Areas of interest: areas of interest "Home Appliance and Electronics Store"
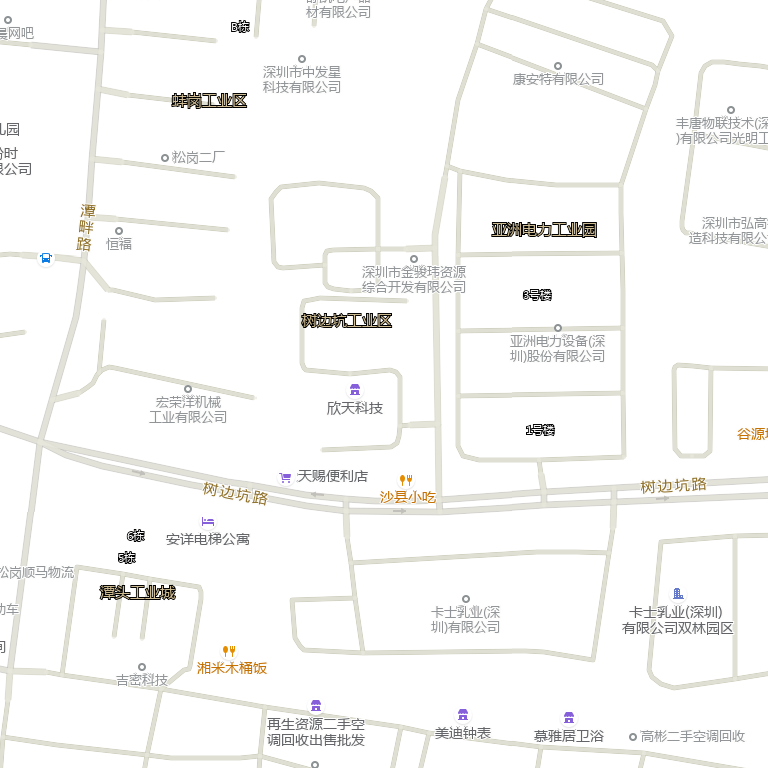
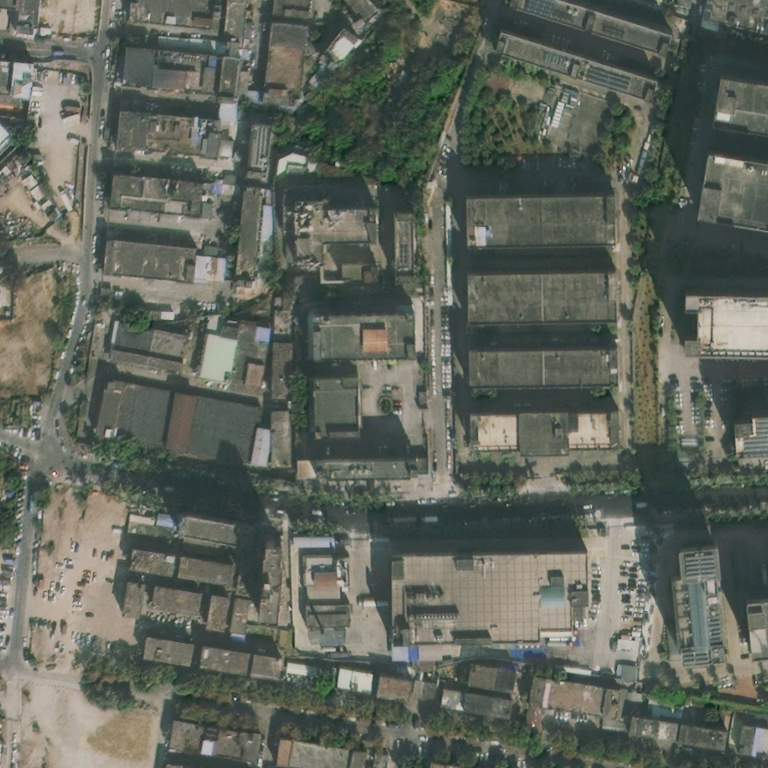